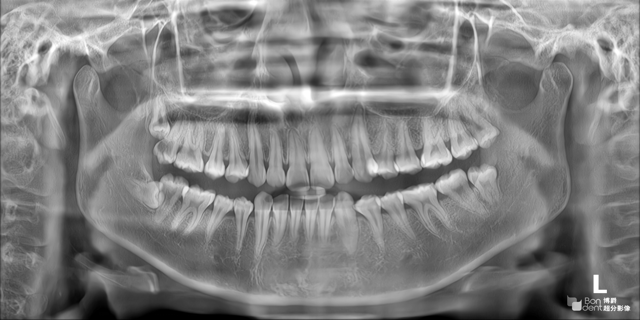
adult